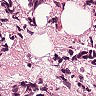
Metastatic tissue present: yes